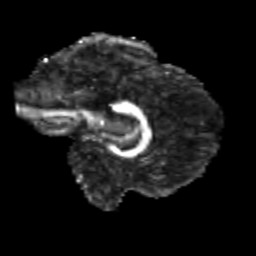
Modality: FA
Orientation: sagittal
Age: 21
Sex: male
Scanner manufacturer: siemens
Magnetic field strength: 3 T
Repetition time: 3.5 s
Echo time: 0.104 s